Aerial crown-view tile of a tropical tree (Barro Colorado Island, Panama), acquired 20240813:
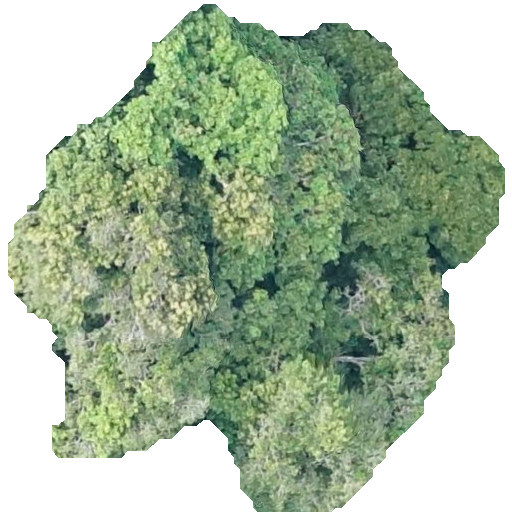
Species: Prioria copaifera
GBIF accepted scientific name: Prioria copaifera
Crown area: 258.497 m²